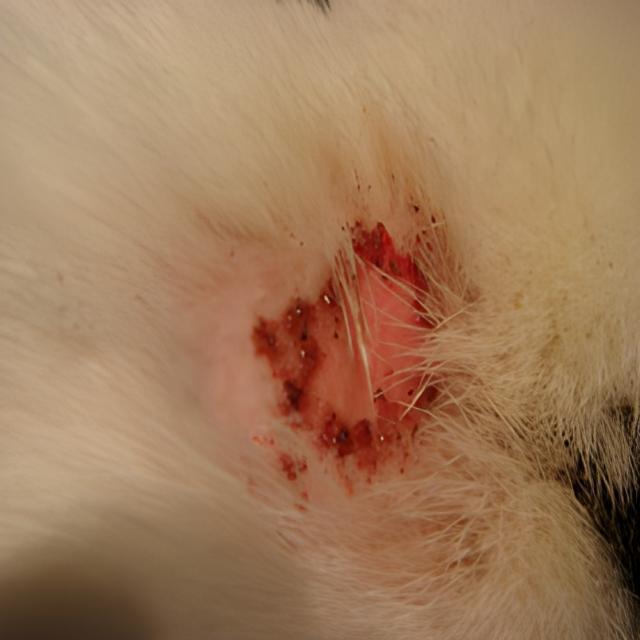
Canine ringworm (Dermatophytosis) — fungal infection caused by Microsporum or Trichophyton. Presents with circular alopecia, scaling, crusting, and broken hairs.